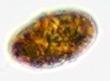
Label: Akashiwo